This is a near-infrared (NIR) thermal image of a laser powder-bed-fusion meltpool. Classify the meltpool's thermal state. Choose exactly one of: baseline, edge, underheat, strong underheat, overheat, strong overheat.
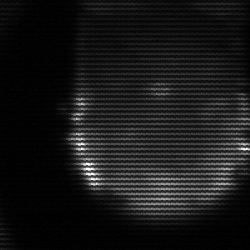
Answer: edge